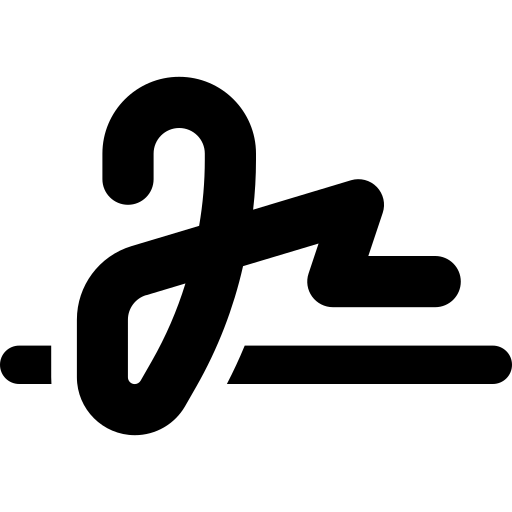
Tags: icon, FontAwesome, fa-icon, solid, signature